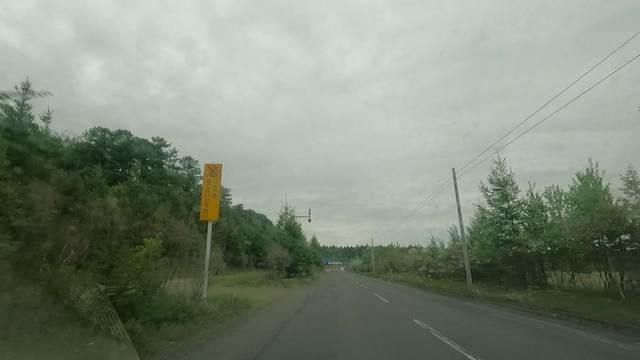
Region: Japan
Coordinates: 42.764, 141.677